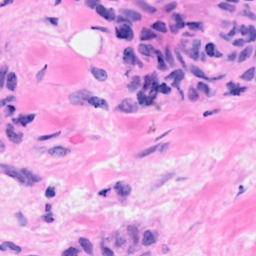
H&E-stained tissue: Breast